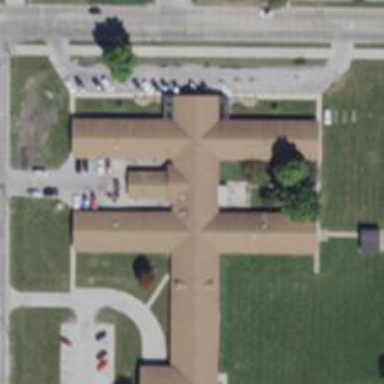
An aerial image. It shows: Nursing home.